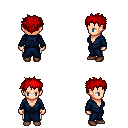
a pixel art fantasy rpg character, female body template, human, light skin, blue robe, white pants, red bedhead hairstyle, brown shoes, four views (front, back, left, right), 2x2 character sprite sheet, small pixel art, hard edges, no anti-aliasing